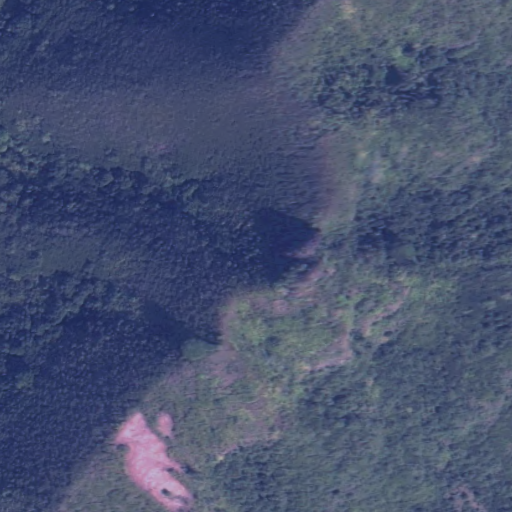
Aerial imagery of mountain in Hawaii named Koloakapohu containing only unknown